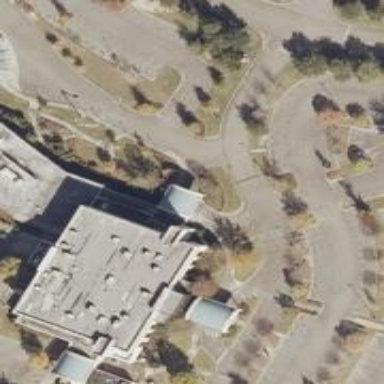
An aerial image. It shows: Healthcare clinic.